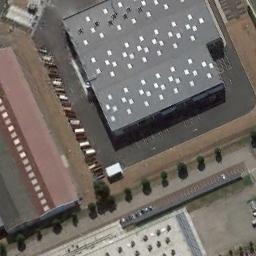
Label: industrial_area